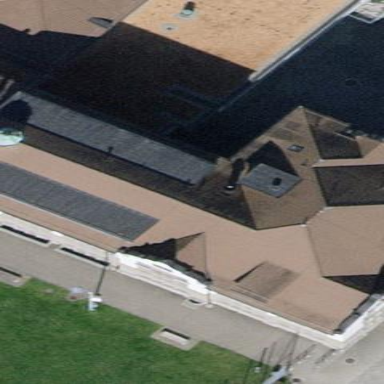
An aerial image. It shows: School building.